Question: I have a simple setup project made in VS2010. One executable, a few dlls, very plain.
I move my setup.exe and .msi to a clean test machine, and after starting setup.exe, I get a EULA for .NET 4, then ".Net Framework 4 Client Profile (x86 and x64)" is downloaded and (supposedly) installed. The setup asks for a reboot, I reboot, then finally my application can be installed. I start it, and then I get this window:

Clicking yes takes me to this <URL>.
Installing .NET Framework 4.0 seals the deal, no reboot required this time.
All built DLL's and the EXE have .NET 4 as the target framework in project properties (no Client Profile), except one DLL which has .NET 3.5
Why the double installation? How do I make it install once in the wizard?
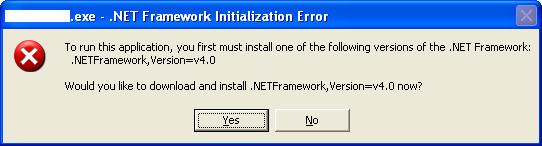
Answer: There's a warning on the setup creation (silly me, didn't see that!):
> The target version of the .NET Framework in the project does not match the .NET Framework launch condition version '.NET Framework 4 Client Profile'. Update the version of the .NET Framework launch condition to match the target version of the.NET Framework in the Advanced Compile Options Dialog Box (VB) or the Application Page (C#, F#).
This <URL> has the answer:
> 1) select installer project2) click on the icon on top "Launch Conditions Editor" its the icon with a binoculars.3) Under Launch Conditions, Select ".Net framework" on the right in "Properties" Select "Version" you will see a drop down. change the framework to your target framework.
---
UPDATE
By default, it seems, a setup project is made with .NET Framework 4 Client Profile, and it has to be changed to "no profile" in places. The one mentioned above and in the setup project's properties.
1. Select installer project
2. Go to properties (right click -> Properties)
3. Go into Prerequisites...
4. Uncheck "Microsoft .NET Framework 4 Client Profile (x86 and x64)" and check "Microsoft .NET Framework 4 (x86 and x64)"